Question: How can i highlit text in 'latex'.
Thank you.
As is pictured here(in red circle):

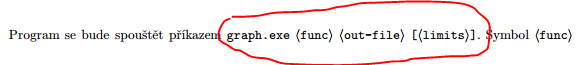
Answer: This links look useful:
- <URL>
If you just wanted 'graph.exe' I would suggest using 'egin{verbatim} graph.exe \end{verbatim}' or 'erb+graph.exe+' .
However you want to use the '<..>' expression which can be created with '$ \langle ...
angle $' . The '$..$' indicates inline math mode. Those two links discuss getting verbatim text in math environments.
I think <URL> will be more helpful rather than stack overflow.